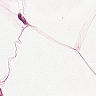
Metastatic tissue present: no